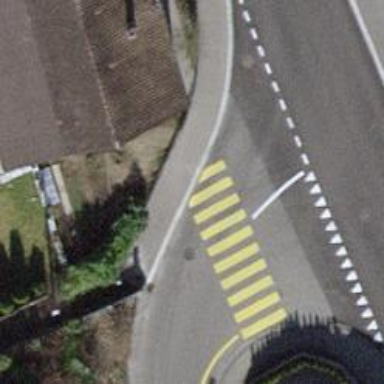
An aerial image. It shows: Uncontrolled road crossing.